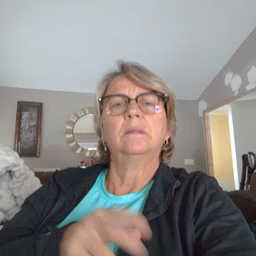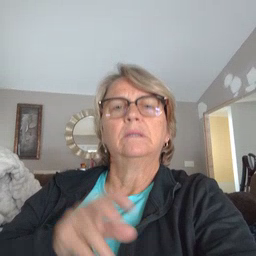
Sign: flag